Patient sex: M
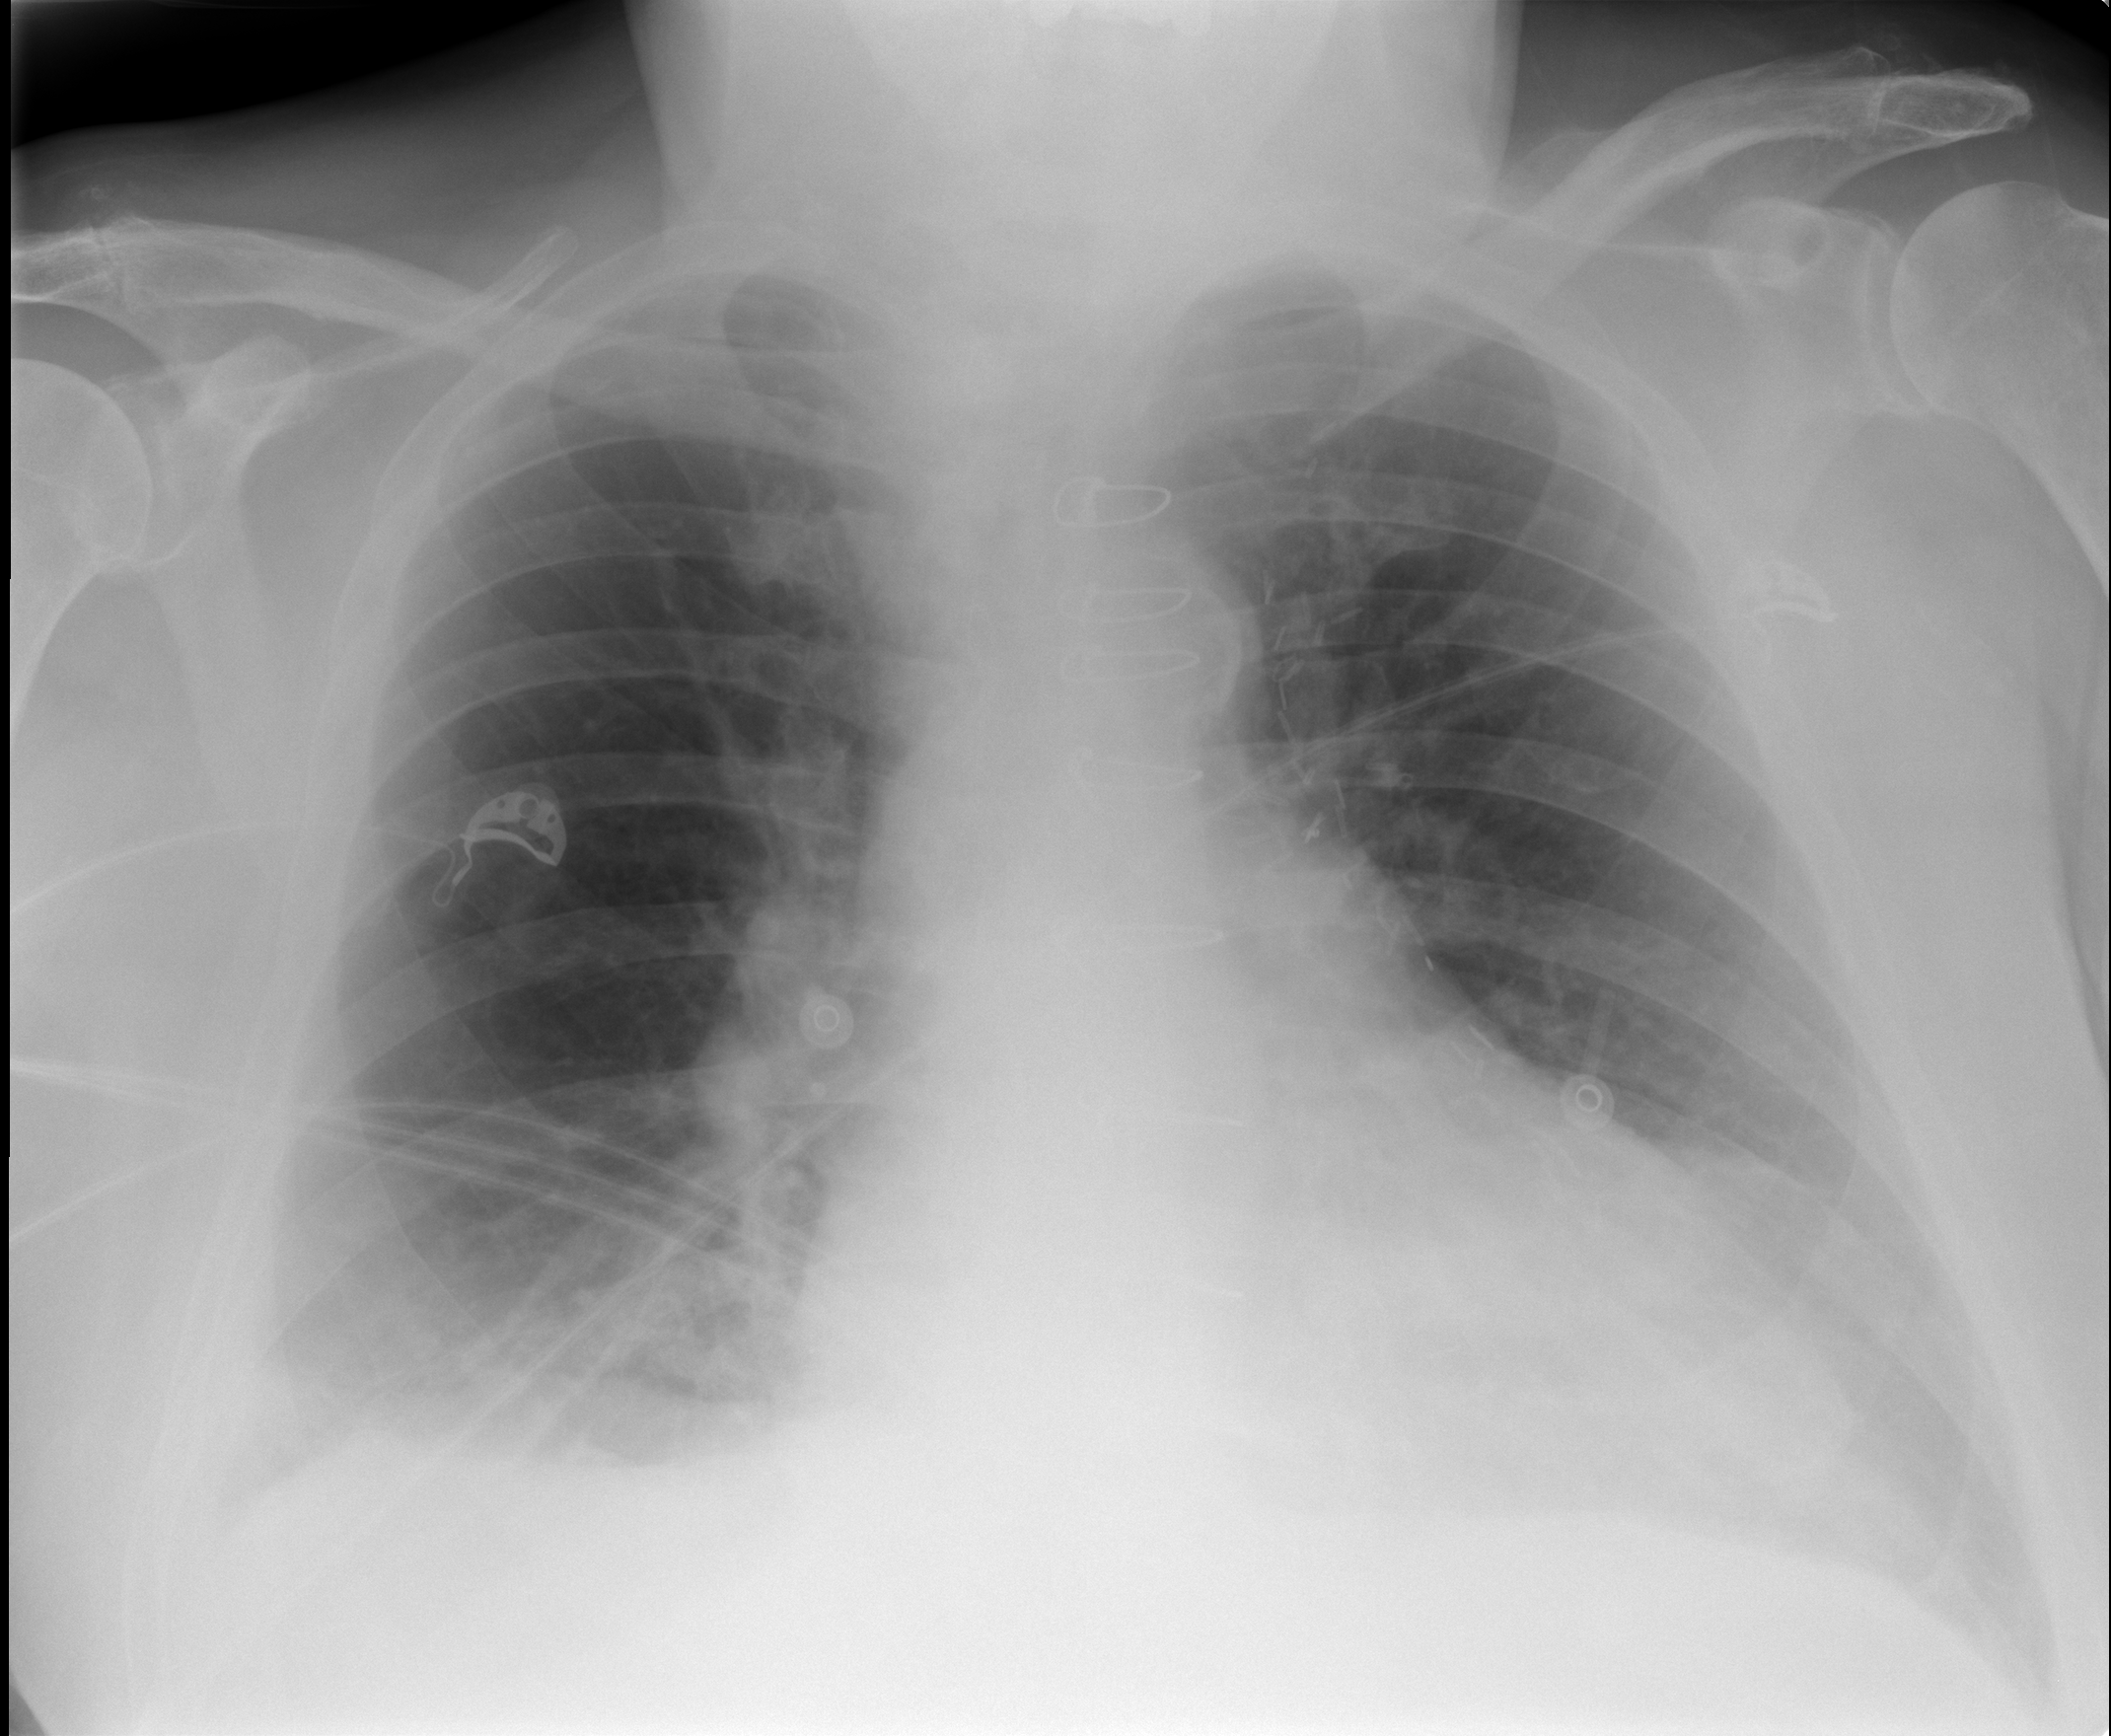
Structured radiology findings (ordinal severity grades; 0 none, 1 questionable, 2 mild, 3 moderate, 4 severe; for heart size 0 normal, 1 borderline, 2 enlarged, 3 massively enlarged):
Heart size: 2
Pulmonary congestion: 0
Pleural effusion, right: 2
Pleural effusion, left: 2
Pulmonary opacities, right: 0
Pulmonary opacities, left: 0
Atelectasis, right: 2
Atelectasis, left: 2